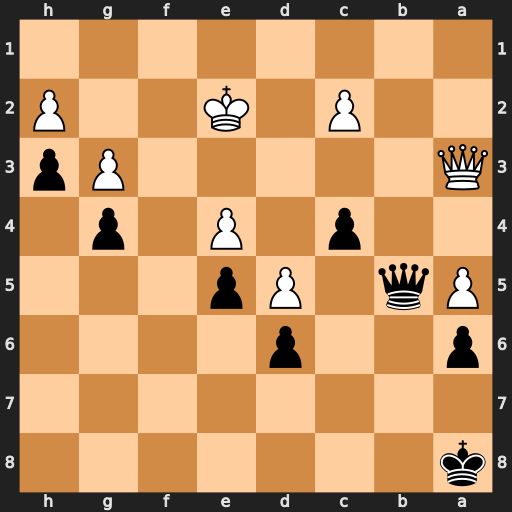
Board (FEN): k7/8/p2p4/Pq1Pp3/2p1P1p1/Q5Pp/2P1K2P/8
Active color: b
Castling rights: -
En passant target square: -
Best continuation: c3+ Kf2 Qc4 Qxd6 Qd4+